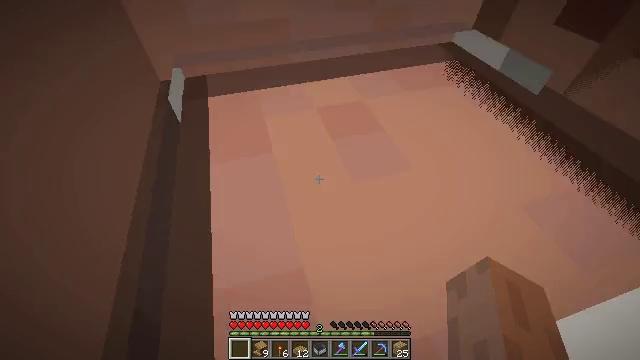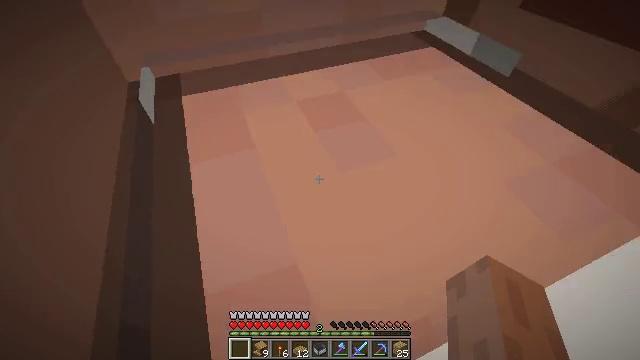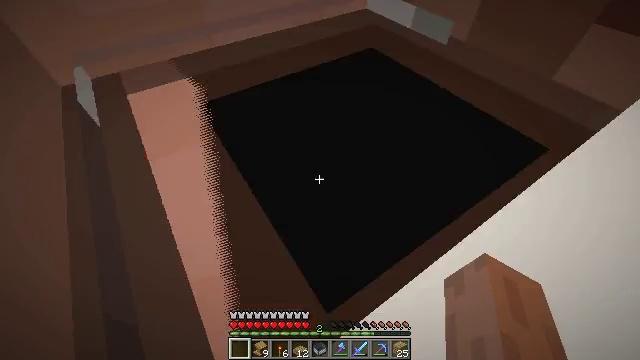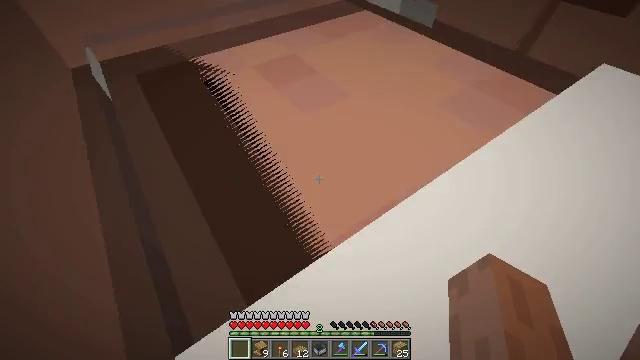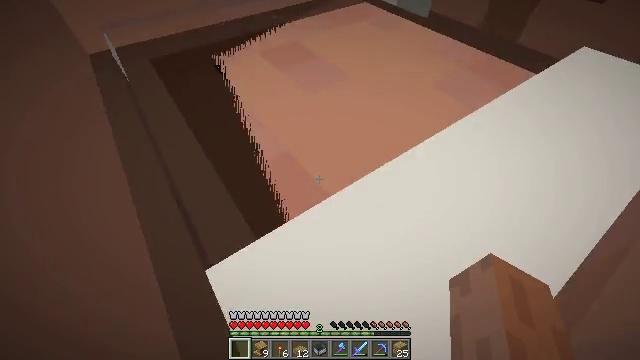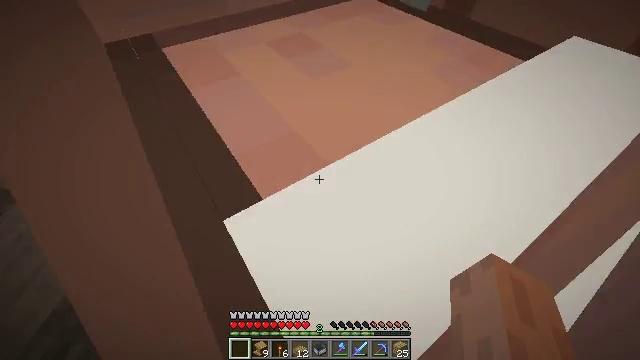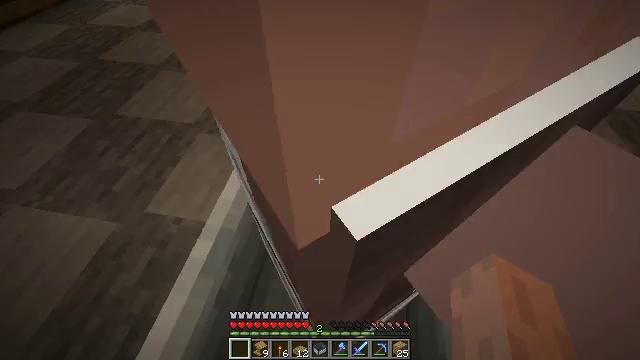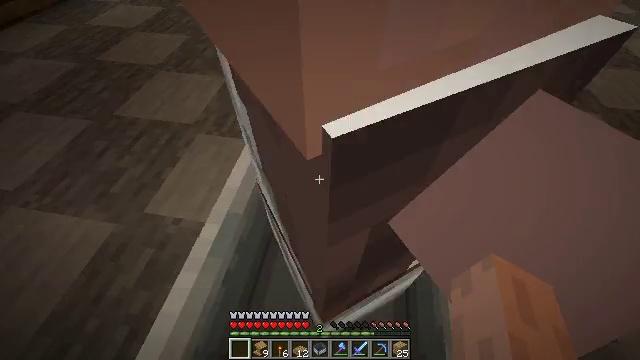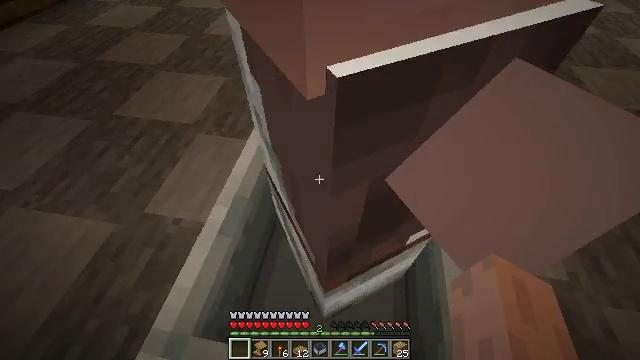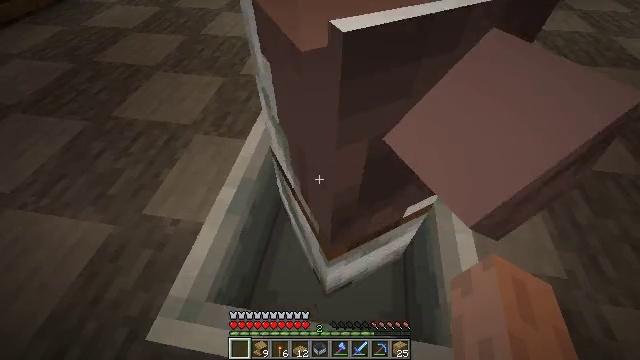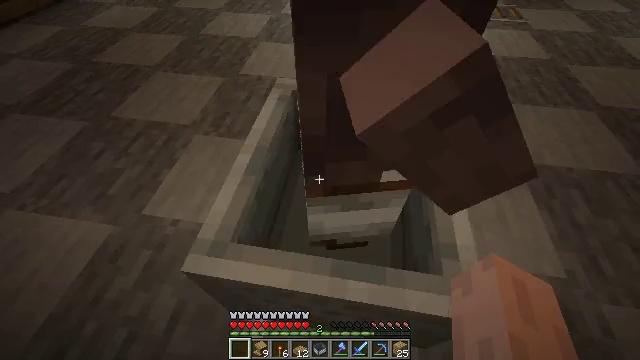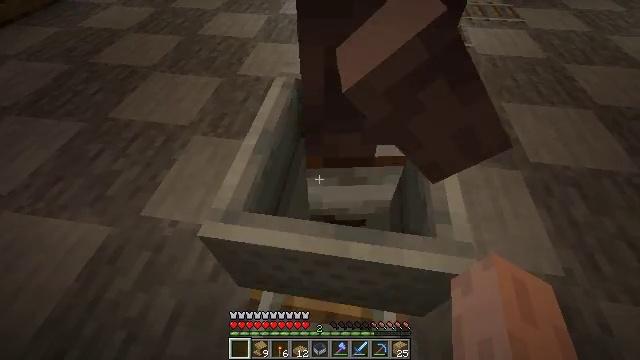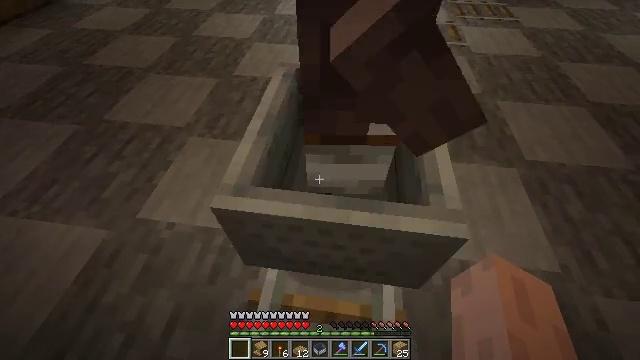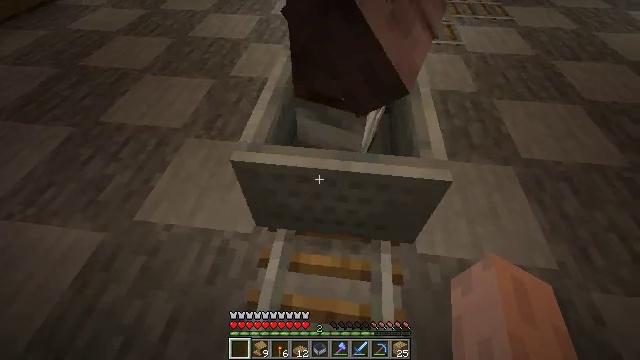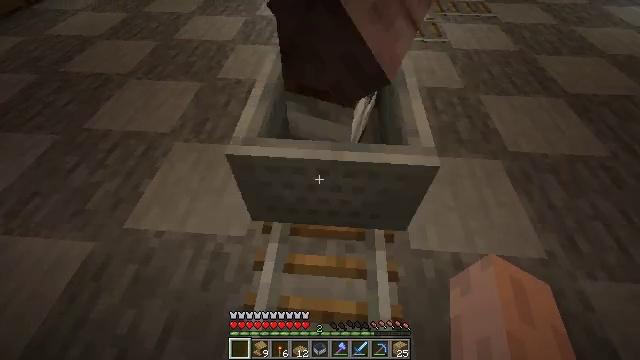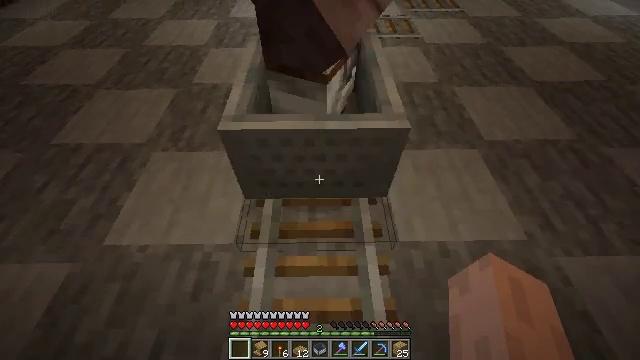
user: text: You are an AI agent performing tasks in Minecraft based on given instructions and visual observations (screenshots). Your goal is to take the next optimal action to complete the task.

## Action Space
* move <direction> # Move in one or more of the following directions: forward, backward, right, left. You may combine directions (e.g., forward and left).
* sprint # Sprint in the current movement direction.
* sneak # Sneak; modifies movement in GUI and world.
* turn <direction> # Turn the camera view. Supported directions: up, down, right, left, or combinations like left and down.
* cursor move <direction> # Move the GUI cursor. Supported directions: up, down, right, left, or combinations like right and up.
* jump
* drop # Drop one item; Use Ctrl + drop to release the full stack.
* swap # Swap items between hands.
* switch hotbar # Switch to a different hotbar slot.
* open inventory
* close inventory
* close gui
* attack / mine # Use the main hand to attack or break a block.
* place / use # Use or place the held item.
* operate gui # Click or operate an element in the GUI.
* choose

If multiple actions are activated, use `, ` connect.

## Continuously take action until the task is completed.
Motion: motion action
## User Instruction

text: Collect rails for building a railway.
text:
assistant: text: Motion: turn right
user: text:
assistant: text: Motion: turn right and down
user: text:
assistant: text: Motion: turn right
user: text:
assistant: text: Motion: no_op
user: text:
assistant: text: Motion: no_op
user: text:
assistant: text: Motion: no_op
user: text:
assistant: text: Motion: no_op
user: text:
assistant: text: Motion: no_op
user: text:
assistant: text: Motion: no_op
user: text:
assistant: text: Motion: no_op
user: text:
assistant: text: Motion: no_op
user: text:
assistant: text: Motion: no_op
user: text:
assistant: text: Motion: no_op
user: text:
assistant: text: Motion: turn right
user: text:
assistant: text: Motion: turn right
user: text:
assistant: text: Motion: turn right and up
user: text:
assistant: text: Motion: turn right and up
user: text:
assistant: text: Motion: turn right and up
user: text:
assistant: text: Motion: turn right and up
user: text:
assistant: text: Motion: no_op
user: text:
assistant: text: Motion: move forward and move right, turn up
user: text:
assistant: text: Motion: move forward and move right, turn left and up
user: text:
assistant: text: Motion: move forward and move right, turn left and up
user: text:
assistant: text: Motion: move right, turn left and up
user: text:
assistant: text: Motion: turn left
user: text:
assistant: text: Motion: no_op
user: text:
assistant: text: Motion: no_op
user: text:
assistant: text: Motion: no_op
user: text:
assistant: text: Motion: no_op
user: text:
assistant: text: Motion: no_op